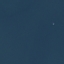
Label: SeaLake